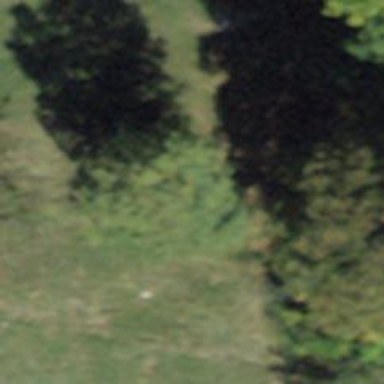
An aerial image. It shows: Row of trees in natural setting.